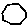
Label: hexagon